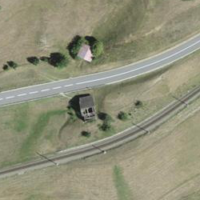
EUNIS habitat code: 23
Species observed at this site:
Odontites luteus